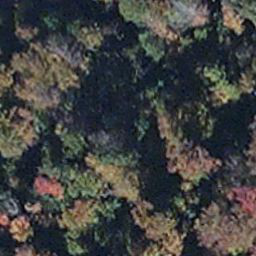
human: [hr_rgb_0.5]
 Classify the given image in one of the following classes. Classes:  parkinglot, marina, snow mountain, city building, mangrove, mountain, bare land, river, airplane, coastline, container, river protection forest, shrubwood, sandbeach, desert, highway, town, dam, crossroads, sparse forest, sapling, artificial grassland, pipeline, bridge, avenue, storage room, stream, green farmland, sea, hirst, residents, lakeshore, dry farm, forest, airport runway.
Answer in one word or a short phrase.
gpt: mangrove